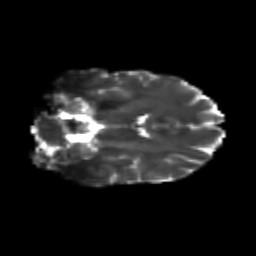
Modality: T2w
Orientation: coronal
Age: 27
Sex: female
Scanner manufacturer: siemens
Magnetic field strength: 3 T
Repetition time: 3.5 s
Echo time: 0.125 s